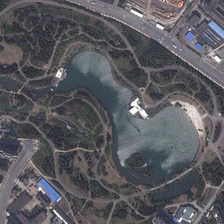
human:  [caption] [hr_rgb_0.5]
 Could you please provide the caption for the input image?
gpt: many green trees and a large pond are in a park near some buildings .

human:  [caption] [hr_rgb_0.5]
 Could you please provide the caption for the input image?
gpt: many green trees and a large pond are in a park near some buildings .

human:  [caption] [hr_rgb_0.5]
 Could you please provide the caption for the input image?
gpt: many green trees and a large pond are in a park near some buildings .

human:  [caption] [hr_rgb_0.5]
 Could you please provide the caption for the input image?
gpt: many green trees and a large pond are in a park near some buildings .

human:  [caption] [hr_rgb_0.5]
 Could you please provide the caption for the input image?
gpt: many green trees and a large pond are in a park near some buildings .